Question: I have implemented the following function:
'''
- (UIView *)pickerView:(UIPickerView *)pickerView viewForRow:(NSInteger)row
forComponent:(NSInteger)component reusingView:(UIView *)view
{
UIImage *img = [UIImage imageNamed:@"persona.jpeg"];
UIImageView *temp = [[UIImageView alloc] initWithImage:img];
temp.frame = CGRectMake(-70, 10, 60, 40);
UILabel *channelLabel = [[UILabel alloc] initWithFrame:CGRectMake(50, -5, 80, 60)];
channelLabel.text = @"persona y";
channelLabel.textAlignment = UITextAlignmentLeft;
channelLabel.backgroundColor = [UIColor clearColor];
UIView *tmpView = [[UIView alloc] initWithFrame:CGRectMake(0, 0, 110, 60)];
[tmpView insertSubview:temp atIndex:0];
[tmpView insertSubview:channelLabel atIndex:1];
return tmpView;
}
'''
and the result is the following:

I need to insert the image and text in a specific row, any idea how to do it?
Thank you very much for your help.
My idea is to fill an array of pictures and a description to fill the UIPickerView
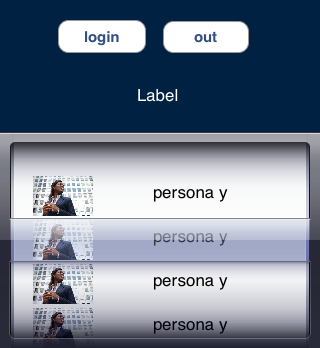
Answer: Try to get your data as 'Array' of 'NSDictionary'.
Dictionary structure : '{Image:<imageName>, LabelText:<labelText>}'
'''
- (UIView *)pickerView:(UIPickerView *)pickerView viewForRow:(NSInteger)row
forComponent:(NSInteger)component reusingView:(UIView *)view
{
NSDictionary *dict = [datasourceArray objectAtIndex:row];
UIImage *img = [UIImage imageNamed:[dict valueForKey:@"Image"]]; // get image path from the dictionary
UIImageView *temp = [[UIImageView alloc] initWithImage:img];
temp.frame = CGRectMake(-70, 10, 60, 40);
UILabel *channelLabel = [[UILabel alloc] initWithFrame:CGRectMake(50, -5, 80, 60)];
channelLabel.text = [dict valueForKey:@"LabelText"];
channelLabel.textAlignment = UITextAlignmentLeft;
channelLabel.backgroundColor = [UIColor clearColor];
UIView *tmpView = [[UIView alloc] initWithFrame:CGRectMake(0, 0, 110, 60)];
[tmpView insertSubview:temp atIndex:0];
[tmpView insertSubview:channelLabel atIndex:1];
return tmpView;
}
'''